Question: Im writing an application on Qt 5. I have transparent window and i want to make it full screen. So, how im doing that:
'''
MainWindow::MainWindow(QWidget *parent): QMainWindow(parent) {
setStyleSheet("background: #000;");
setWindowOpacity(0.82);
setWindowFlags(Qt::FramelessWindowHint | Qt::WindowStaysOnTopHint);
showFullScreen();
}
'''
But now when application starts system panel disappears.
Here is screenshot:

So, can i make panel to stay put?
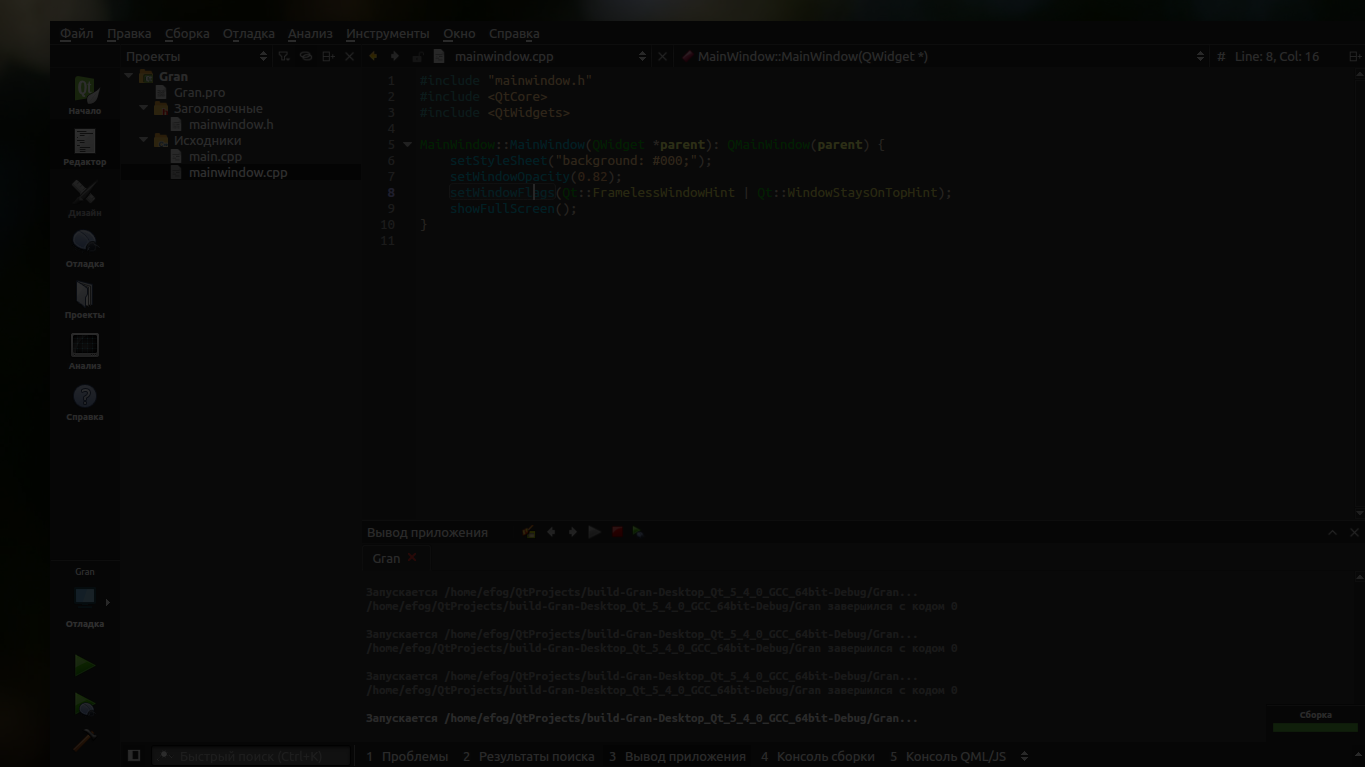
Answer: You can use the header '<QScreen>' to get the display size, and size your window accordingly.
'''
MainWindow::MainWindow(QWidget *parent): QMainWindow(parent) {
setStyleSheet("background: #000;");
setWindowOpacity(0.82);
setWindowFlags(Qt::FramelessWindowHint | Qt::WindowStaysOnTopHint);
setFixedSize(QGuiApplication::primaryScreen()->size());
}
'''
Linux users will probably be able to move the window using alt+click, however.